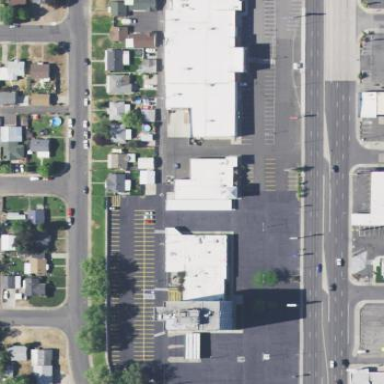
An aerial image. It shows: Commercial area.